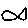
Label: fish